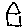
Label: house